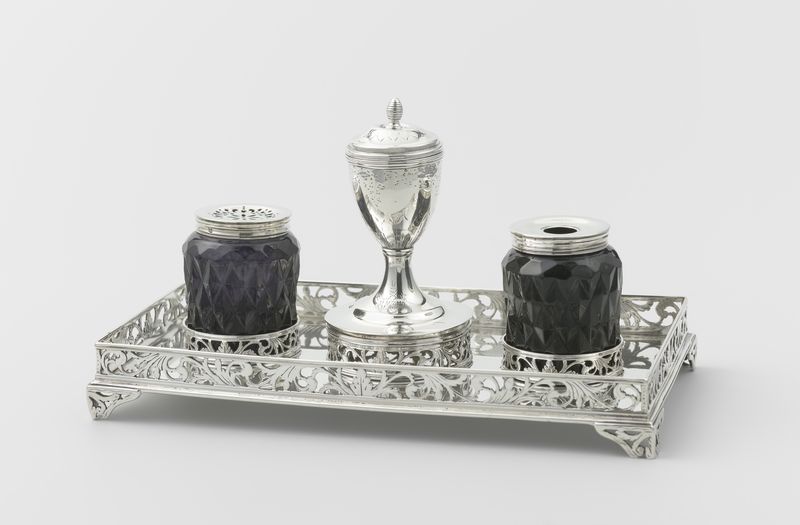
Titel: Inktstel
Künstler: Francois Marcus Simons
Standort: Amsterdam
Institution: Rijksmuseum
Schlagwörter: encre, service, sable, metal, argent, silver